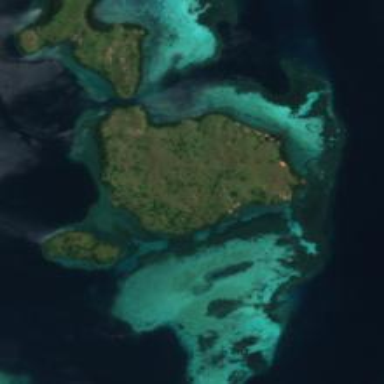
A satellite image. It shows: Island with natural coastline.